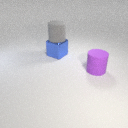
large purple rubber cylinder in front of large blue metal cube